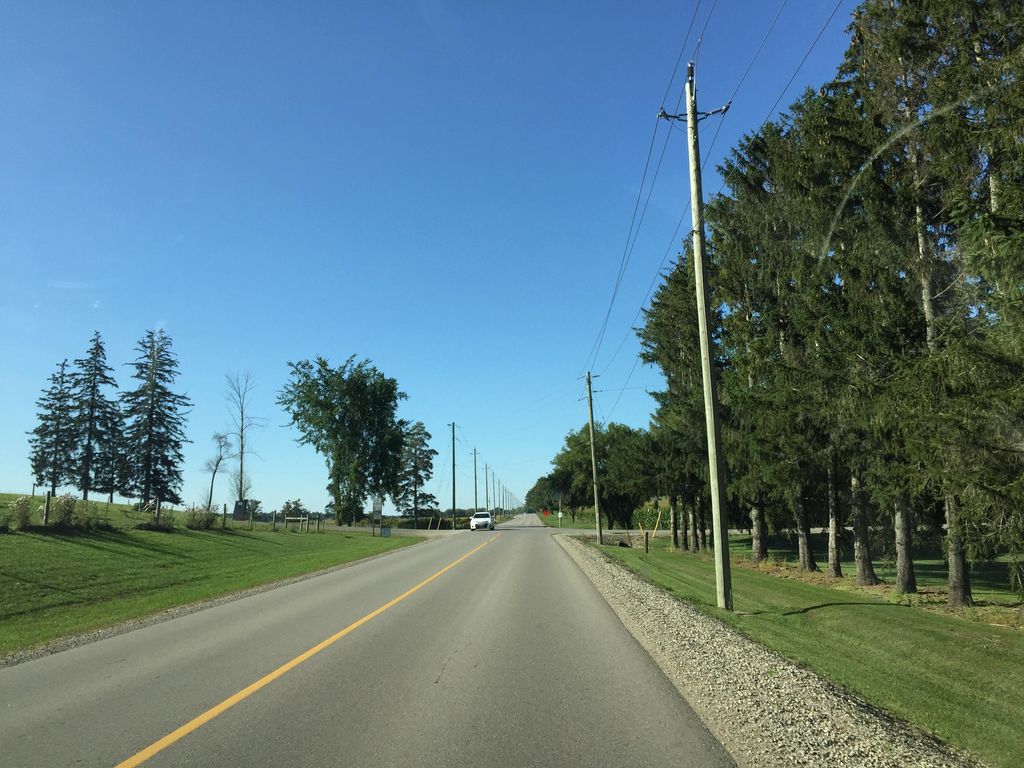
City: kitchener-waterloo